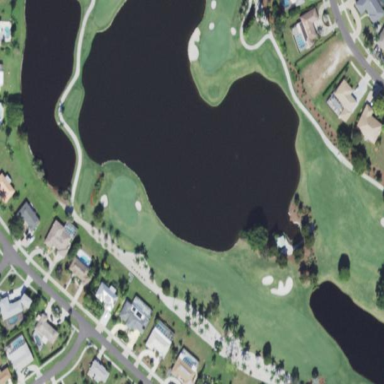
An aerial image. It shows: Golf bunker filled with sandy terrain.